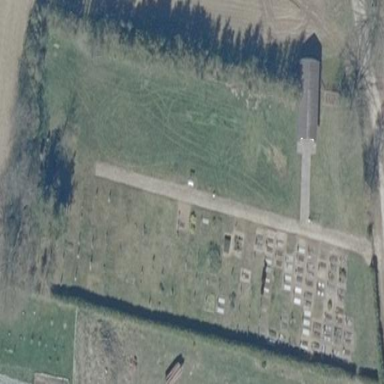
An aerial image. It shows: Cemetery.